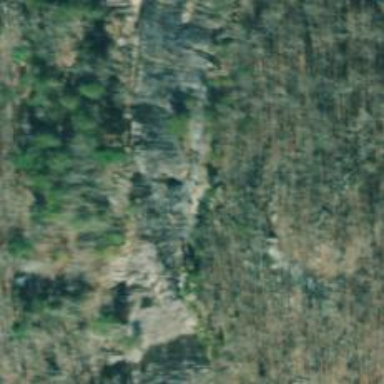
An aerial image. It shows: Natural cliff.